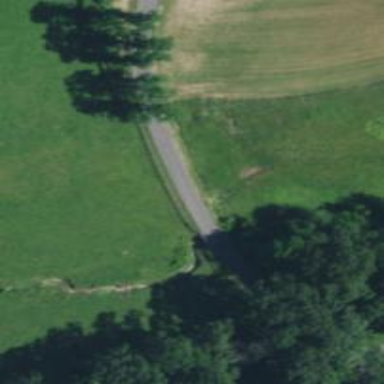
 passing over bridge with slab structure."